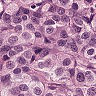
Metastatic tissue present: yes